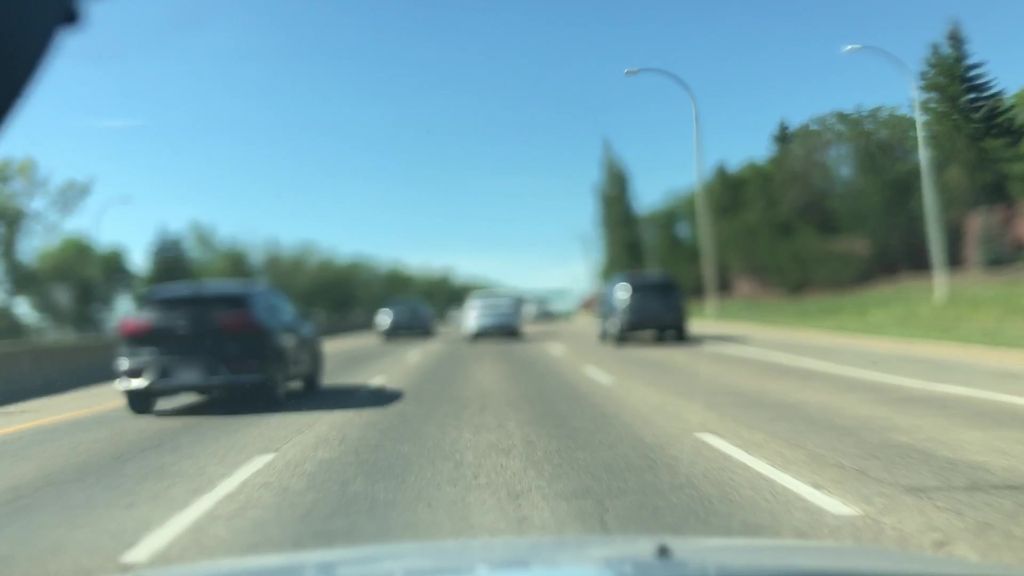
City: edmonton